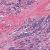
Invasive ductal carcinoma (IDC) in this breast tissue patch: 1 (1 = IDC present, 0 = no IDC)